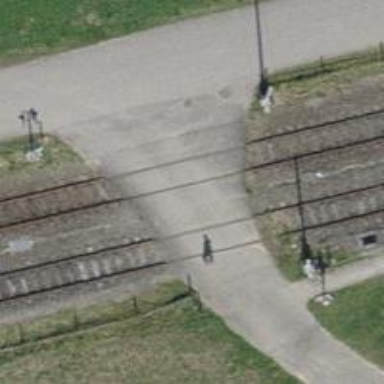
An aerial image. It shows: Full barrier level crossing along the railway.